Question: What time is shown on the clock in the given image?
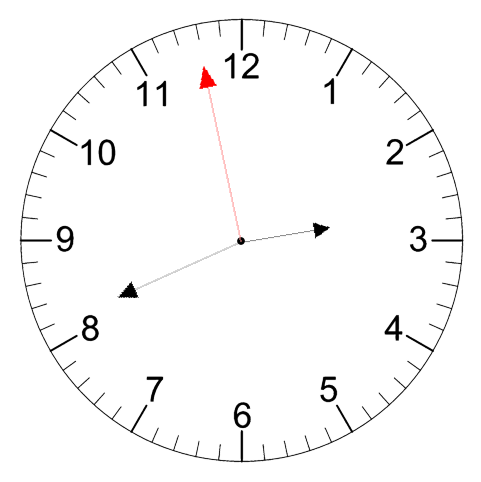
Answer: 02:40:58